Identify the transformations in the second image compared to the first.
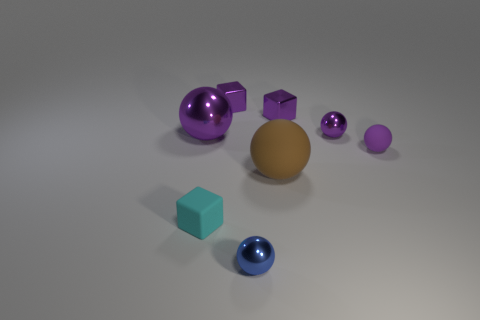
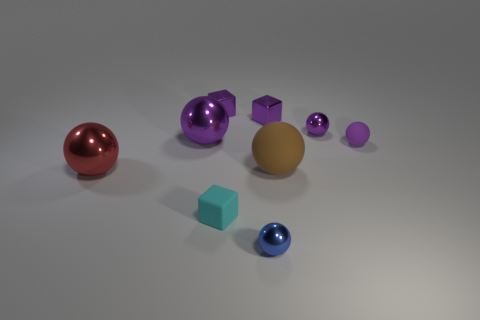
the large red shiny sphere has been added
the red object has been newly placed
the large red metal sphere that is on the left side of the small cyan object has appeared
the red object has been added
the big red shiny sphere that is left of the big purple metal thing has appeared
the large red shiny ball that is left of the cyan thing has been added